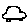
Label: car